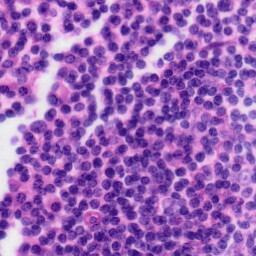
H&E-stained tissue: Tonsil